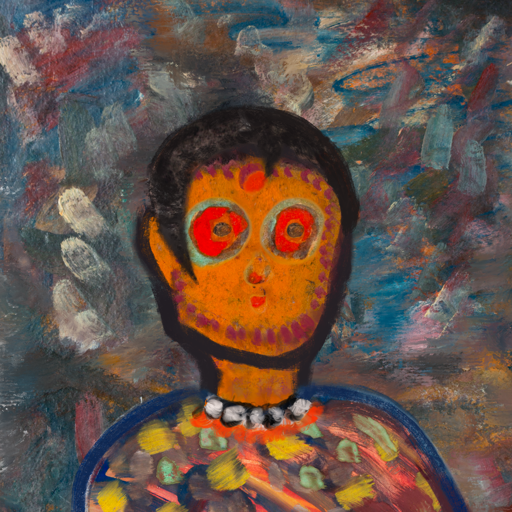
Background: Boggyland, Head And Neck Front: Doll, Face Front: Sisters, Bust: Mother_And_Son_Mother, Hair Front: Roy_Bahadur, Head Accessory: Blank, Second Necklace: Blank, Necklace: An_Impression, Baby: Blank